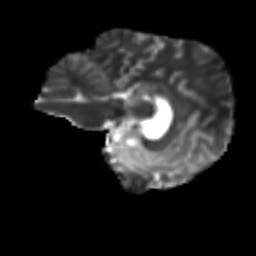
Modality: T2w
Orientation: sagittal
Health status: ill
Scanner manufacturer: siemens
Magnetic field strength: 3 T
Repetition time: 6.7 s
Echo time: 0.1 s